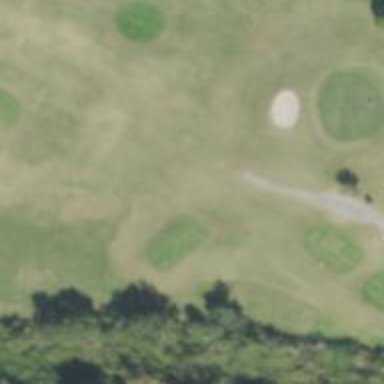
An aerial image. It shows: Footway that serves as golf path.